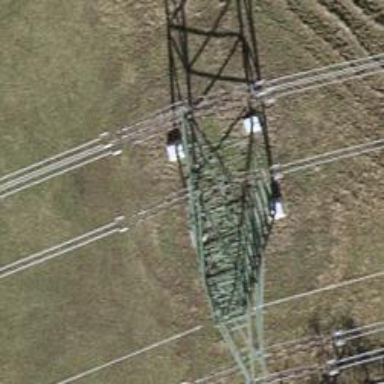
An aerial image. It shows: Power tower.